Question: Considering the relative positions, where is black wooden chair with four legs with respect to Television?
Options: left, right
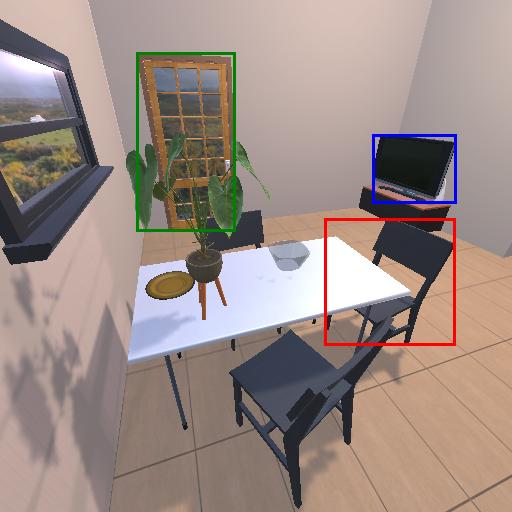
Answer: left